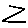
Label: zigzag